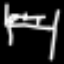
Label: bed